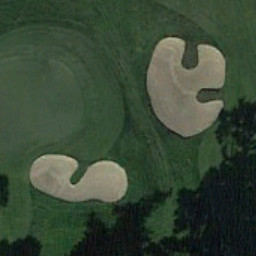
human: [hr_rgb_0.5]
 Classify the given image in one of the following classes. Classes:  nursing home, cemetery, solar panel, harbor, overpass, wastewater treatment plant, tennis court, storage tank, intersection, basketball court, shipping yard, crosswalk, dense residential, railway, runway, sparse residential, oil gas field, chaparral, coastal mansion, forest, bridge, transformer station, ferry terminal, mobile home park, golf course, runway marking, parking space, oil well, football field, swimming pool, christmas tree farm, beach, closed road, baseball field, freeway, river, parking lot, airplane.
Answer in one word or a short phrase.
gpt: golf course